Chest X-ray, PA view. Patient: 25 years old, sex F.
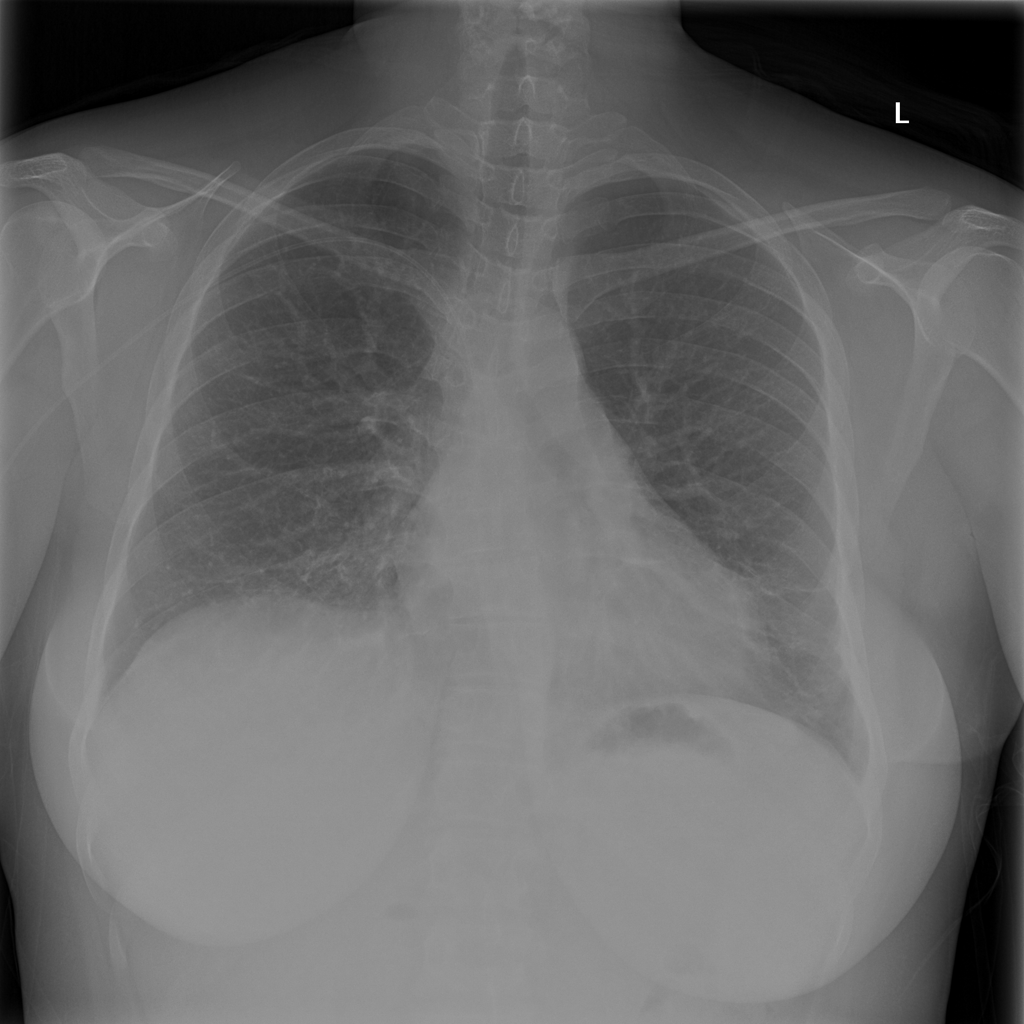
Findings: No Finding